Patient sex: M
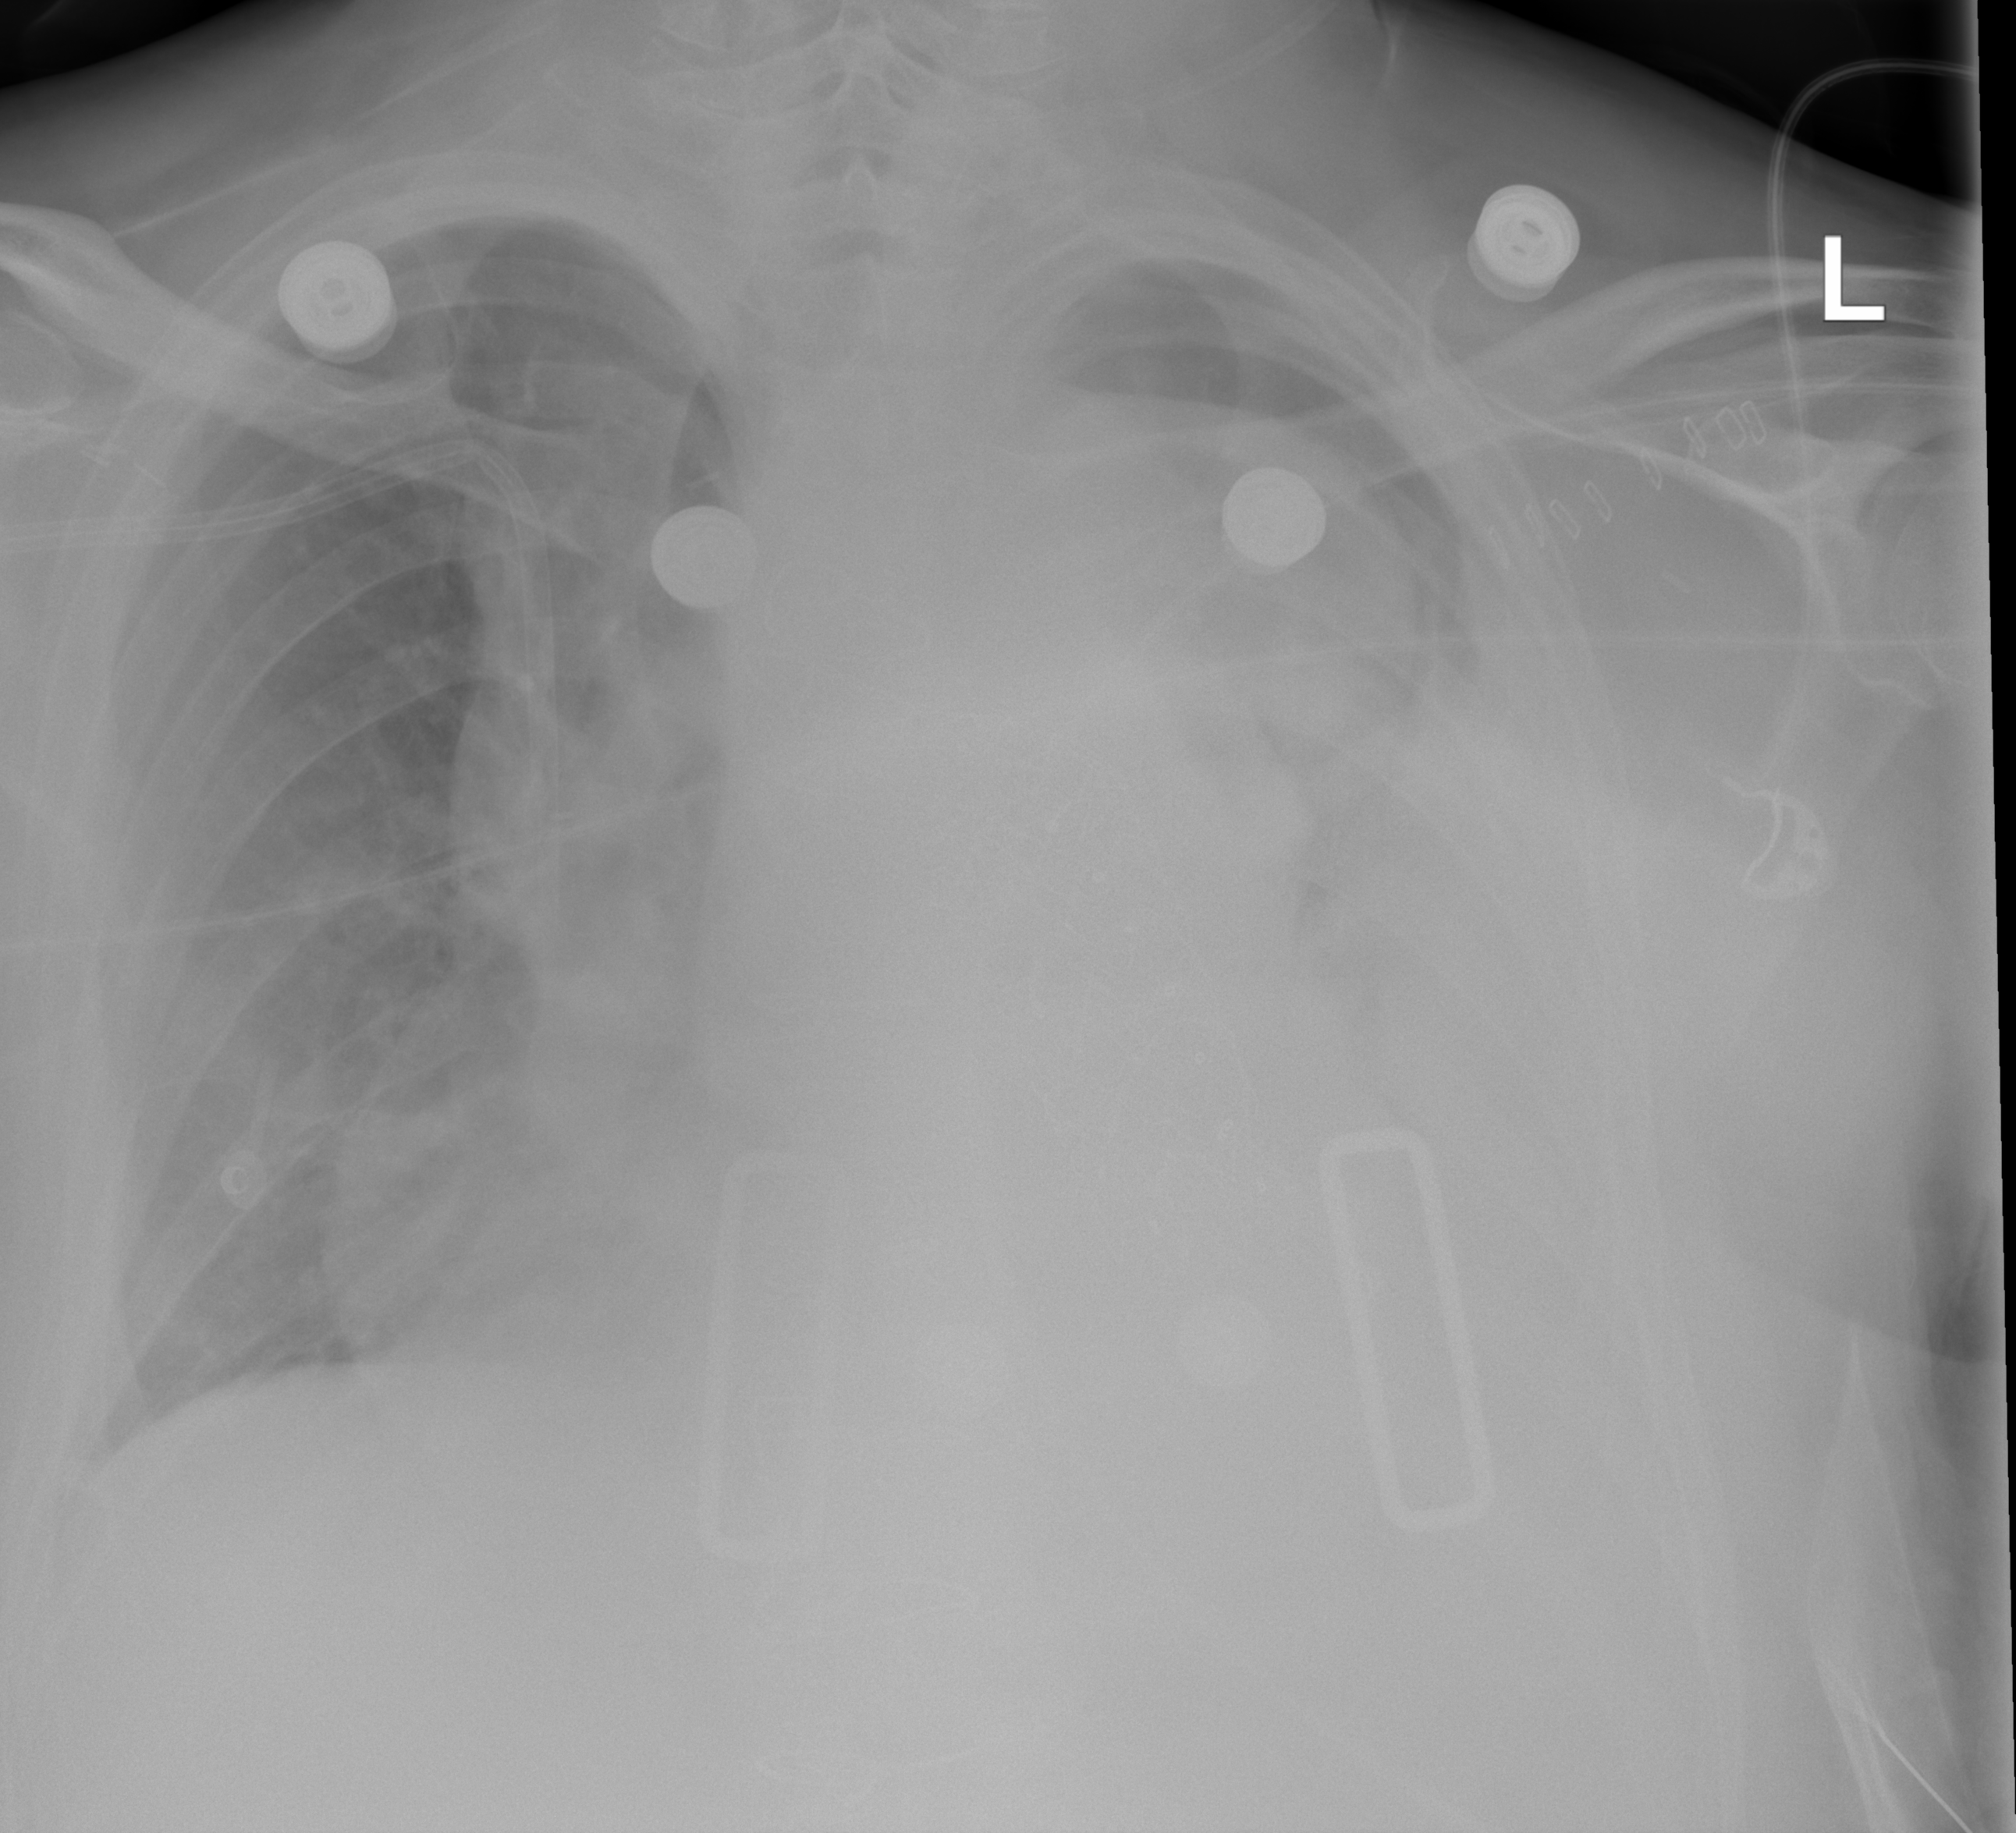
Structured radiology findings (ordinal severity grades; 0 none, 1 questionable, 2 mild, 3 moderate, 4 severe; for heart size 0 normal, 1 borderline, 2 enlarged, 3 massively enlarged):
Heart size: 2
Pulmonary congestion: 2
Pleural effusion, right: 2
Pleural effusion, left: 3
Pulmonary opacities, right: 2
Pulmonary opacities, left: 2
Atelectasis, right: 2
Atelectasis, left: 4